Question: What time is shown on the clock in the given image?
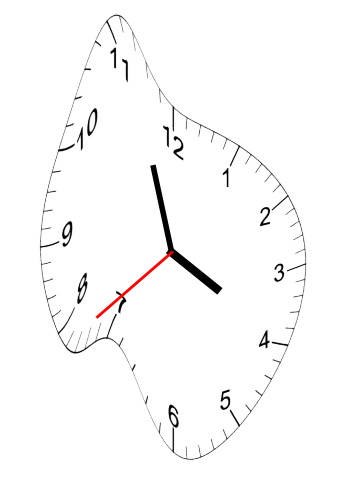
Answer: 03:56:38